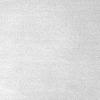
Atmospheric dust classification: dusty